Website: macys
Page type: customer-info-address
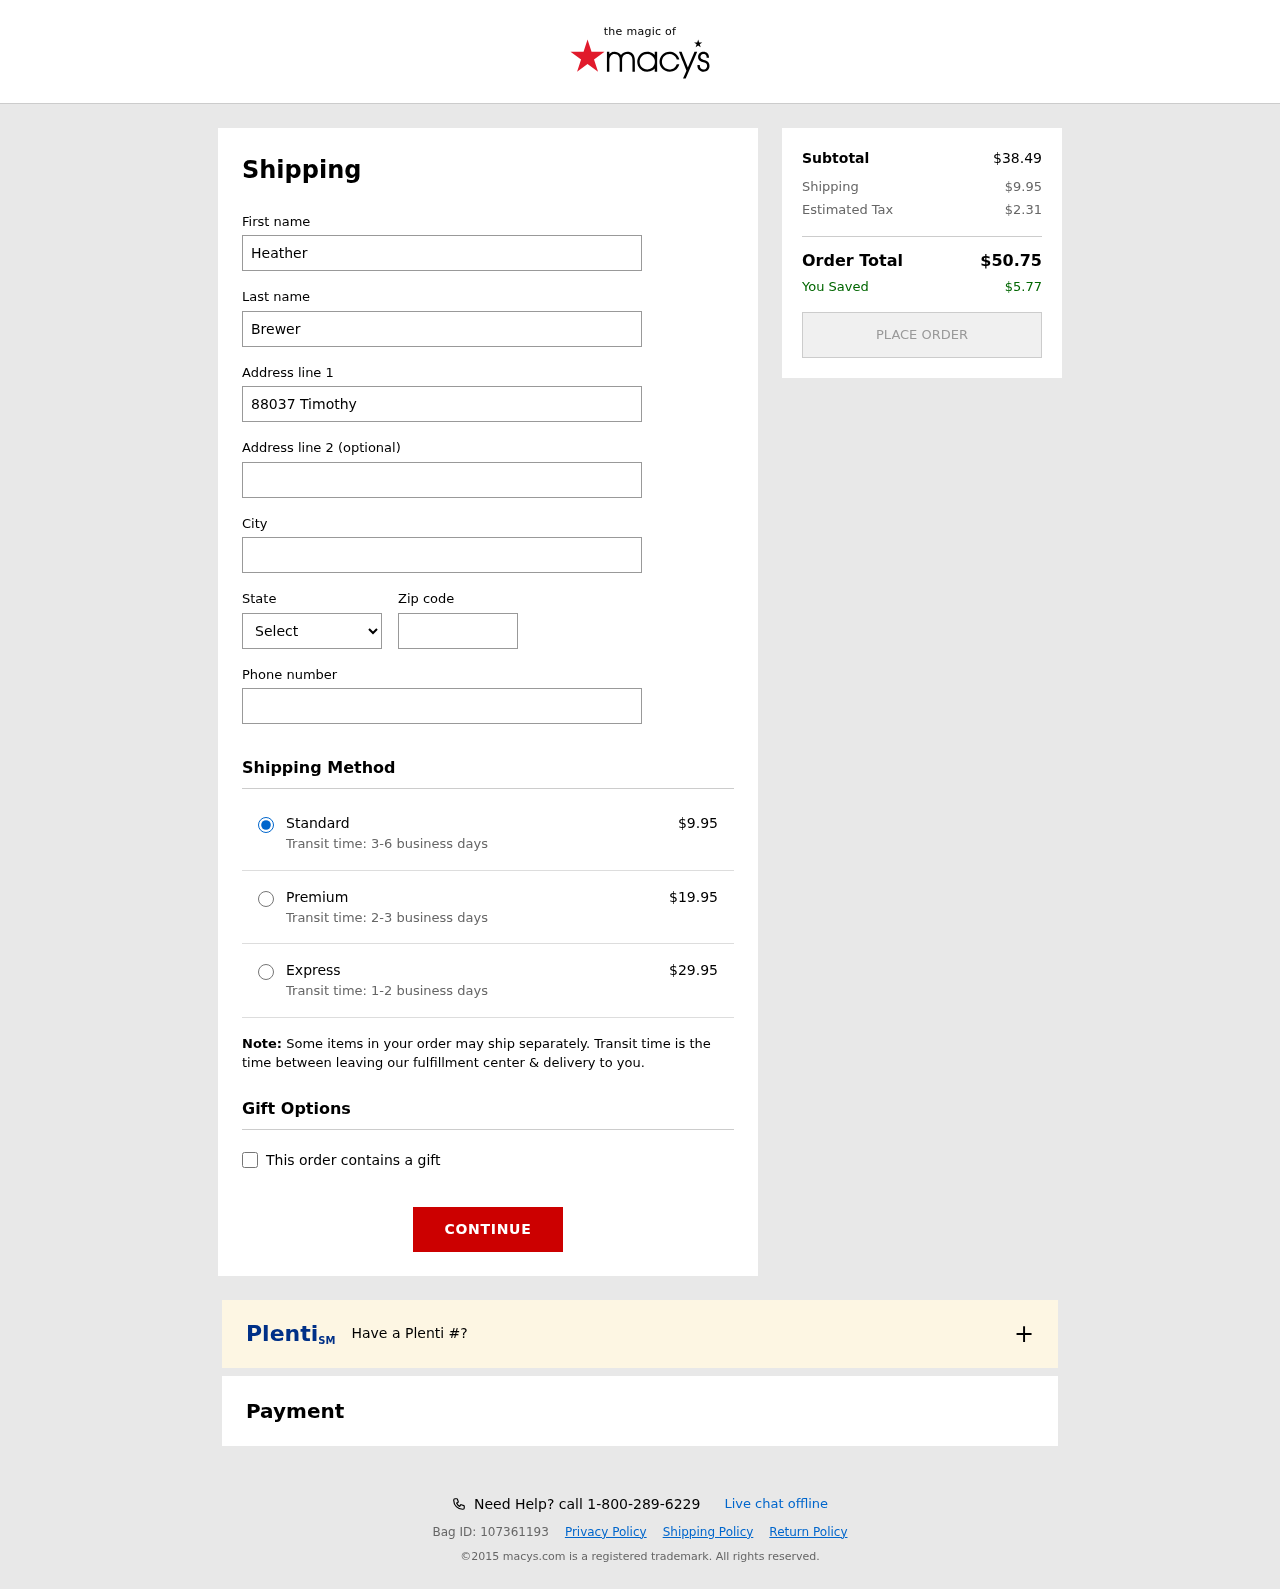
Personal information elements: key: PII_CITY
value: Port Brianshire
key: PII_FIRSTNAME
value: Heather
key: PII_LASTNAME
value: Brewer
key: PII_PHONE
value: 8044027701
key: PII_POSTCODE
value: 50616
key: PII_STATE_ABBR
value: MS
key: PII_STREET
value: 88037 Timothy Streets Suite 720
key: PII_STREET2
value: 590 Nicole Radial Suite 576
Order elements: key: ORDER_SHIPPING_COST
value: $9.95
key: ORDER_SHIPPING_COST_PREMIUM
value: $19.95
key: ORDER_SHIPPING_COST_EXPRESS
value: $29.95
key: ORDER_SUBTOTAL
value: $38.49
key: ORDER_TAX
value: $2.31
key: ORDER_TOTAL
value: $50.75
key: ORDER_SAVINGS
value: $5.77